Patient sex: M
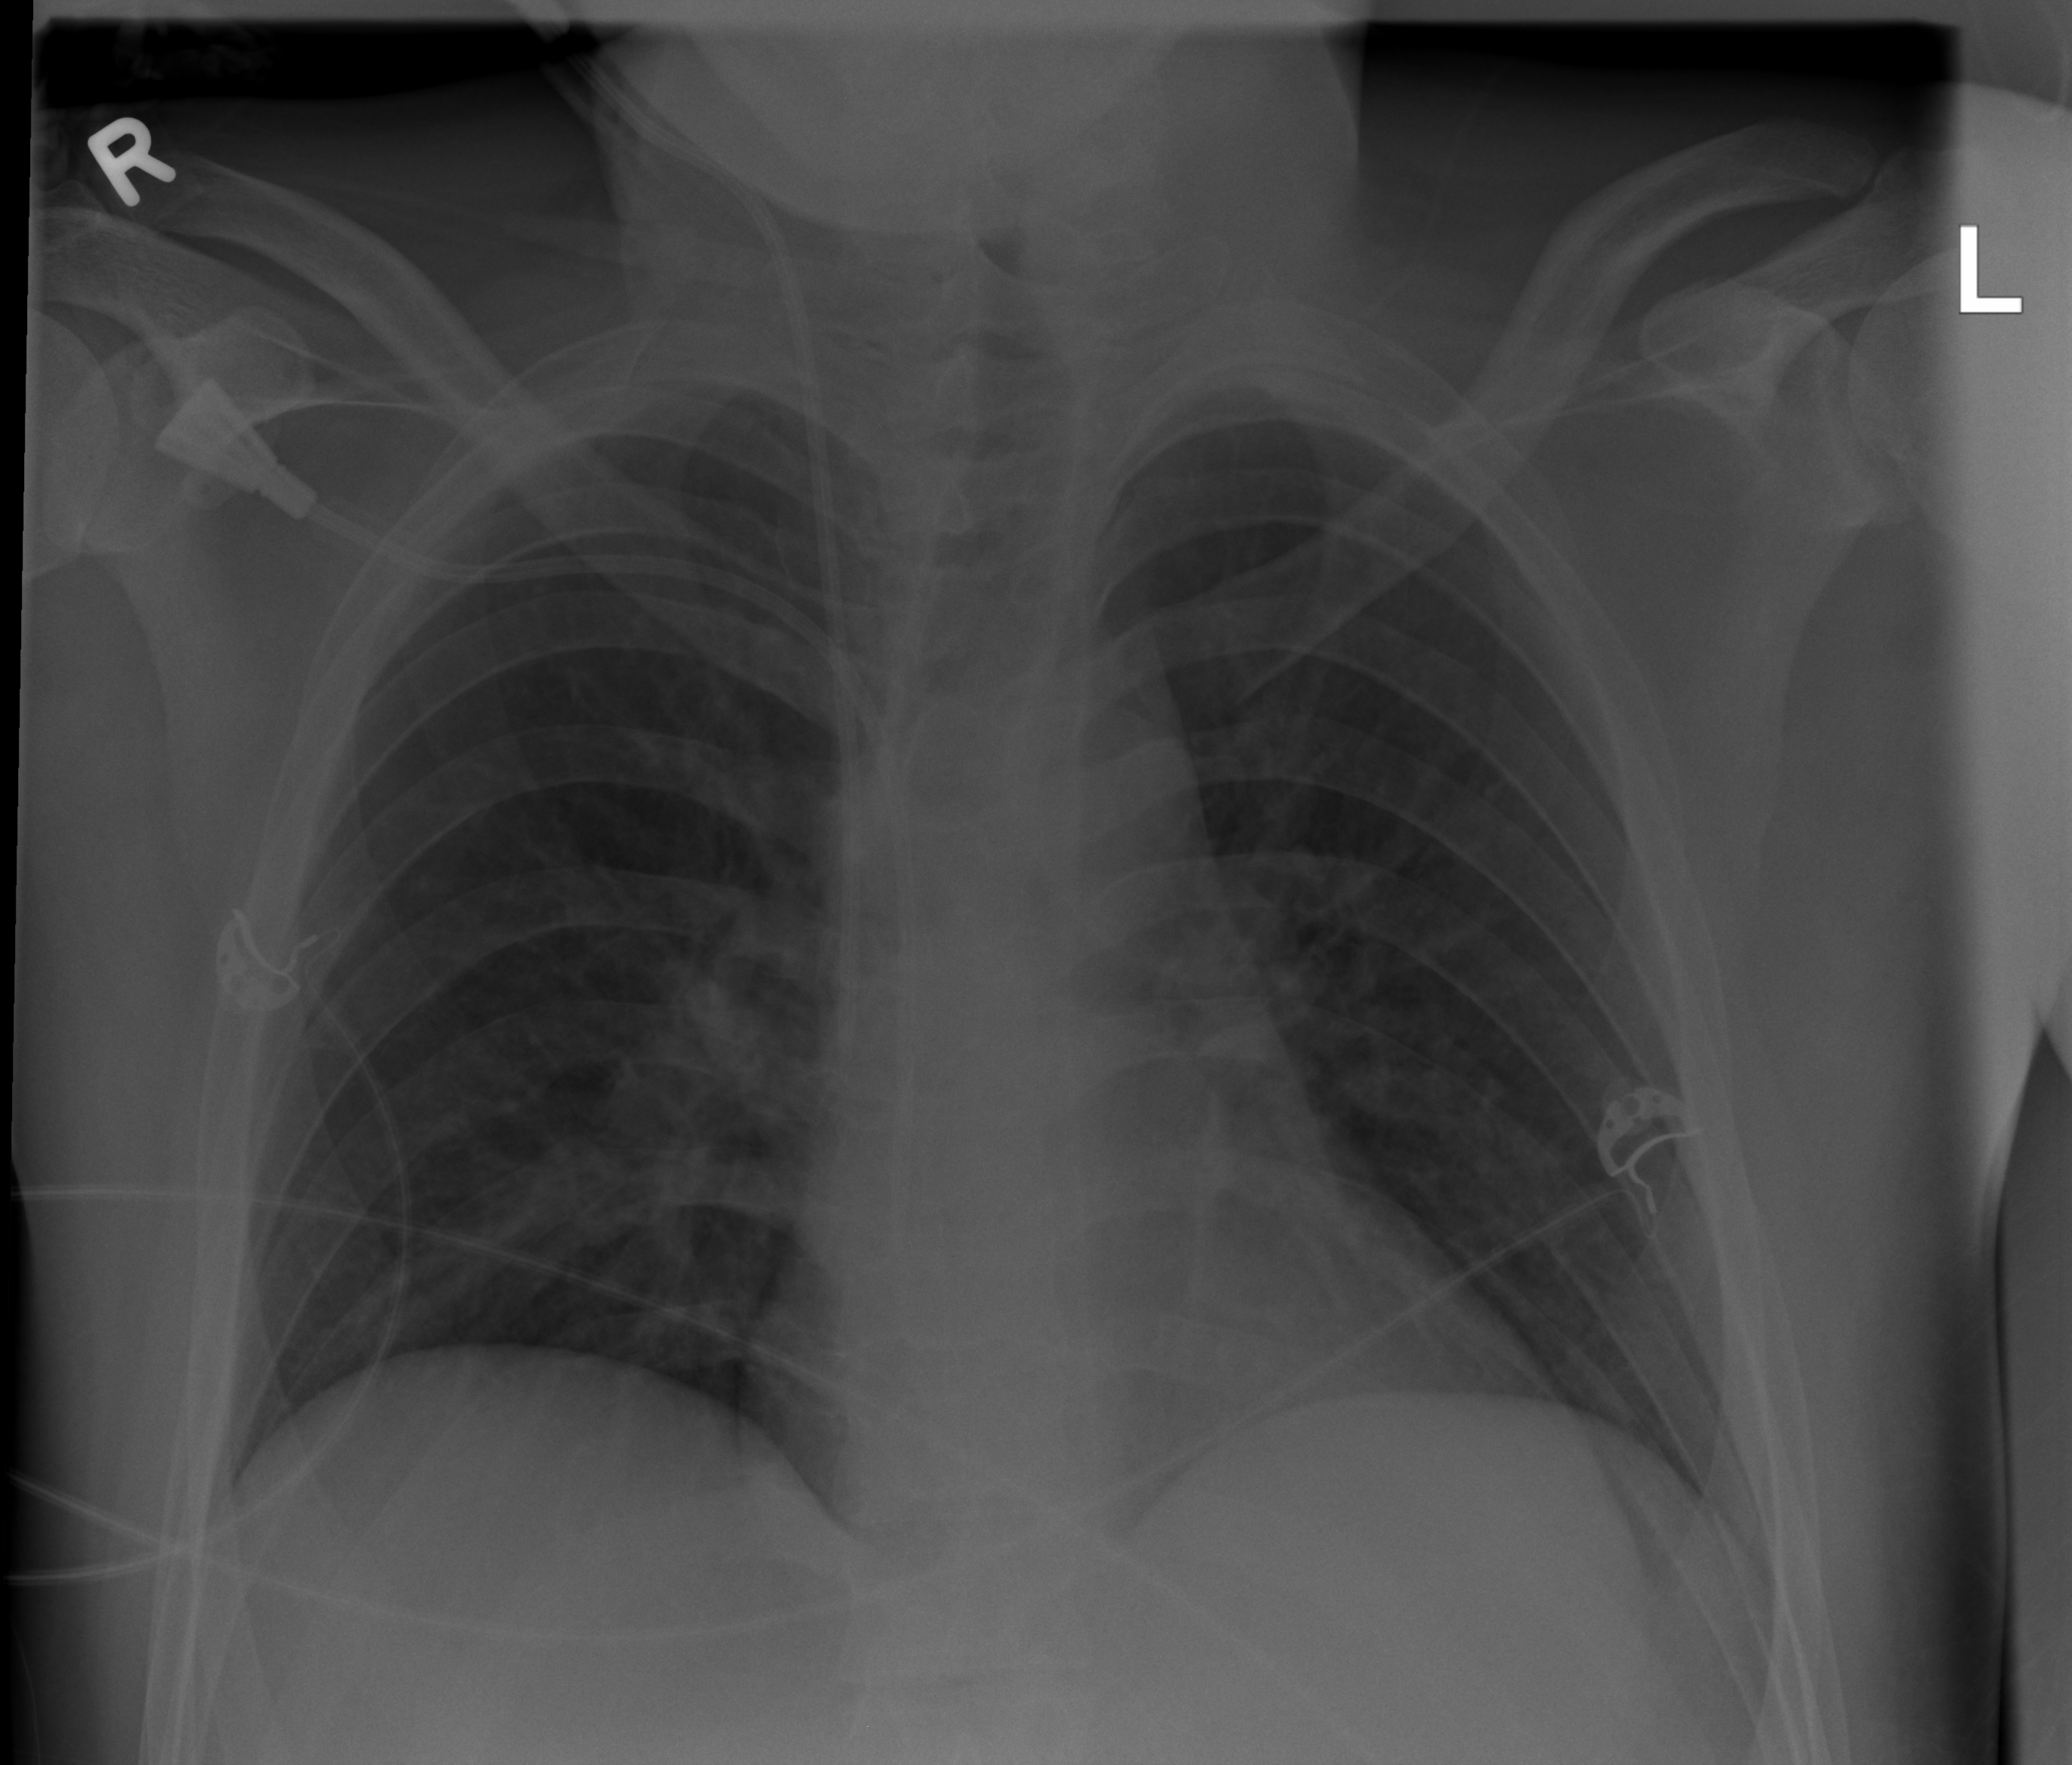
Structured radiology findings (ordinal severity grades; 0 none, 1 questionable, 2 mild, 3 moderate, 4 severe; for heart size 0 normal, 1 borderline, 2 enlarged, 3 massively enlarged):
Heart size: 0
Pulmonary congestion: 0
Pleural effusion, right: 0
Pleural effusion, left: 0
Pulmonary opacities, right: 0
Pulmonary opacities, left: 0
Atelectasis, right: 2
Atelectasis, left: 2